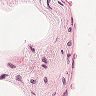
Metastatic tissue present: no